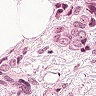
Metastatic tissue present: yes